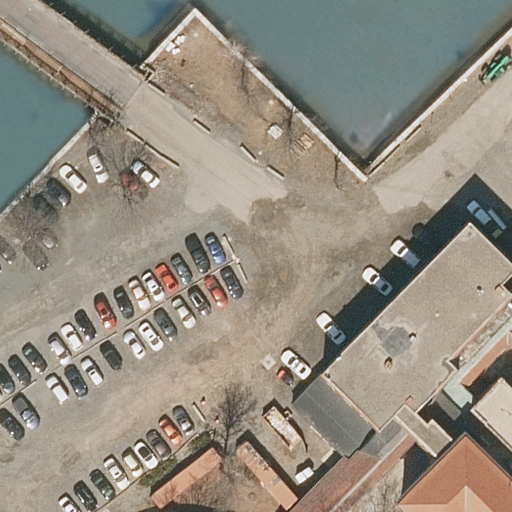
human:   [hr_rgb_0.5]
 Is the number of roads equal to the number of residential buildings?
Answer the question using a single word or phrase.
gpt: yes

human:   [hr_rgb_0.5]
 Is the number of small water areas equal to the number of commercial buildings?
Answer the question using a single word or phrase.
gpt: yes

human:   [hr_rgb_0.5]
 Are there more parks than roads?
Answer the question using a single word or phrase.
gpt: no

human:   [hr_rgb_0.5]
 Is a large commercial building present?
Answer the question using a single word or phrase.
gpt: no

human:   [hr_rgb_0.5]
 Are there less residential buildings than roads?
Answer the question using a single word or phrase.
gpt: no

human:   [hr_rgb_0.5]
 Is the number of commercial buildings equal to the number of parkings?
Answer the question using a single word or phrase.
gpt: no

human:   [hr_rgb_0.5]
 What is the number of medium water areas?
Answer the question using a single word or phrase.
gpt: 0

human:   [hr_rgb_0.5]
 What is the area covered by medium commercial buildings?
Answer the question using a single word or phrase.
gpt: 0m2

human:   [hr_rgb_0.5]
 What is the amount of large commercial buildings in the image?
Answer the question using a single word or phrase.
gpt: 0

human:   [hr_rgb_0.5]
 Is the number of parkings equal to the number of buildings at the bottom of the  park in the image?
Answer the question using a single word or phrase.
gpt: no

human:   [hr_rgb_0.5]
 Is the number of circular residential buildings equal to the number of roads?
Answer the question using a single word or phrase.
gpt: no

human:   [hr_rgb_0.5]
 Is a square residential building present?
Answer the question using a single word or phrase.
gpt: no

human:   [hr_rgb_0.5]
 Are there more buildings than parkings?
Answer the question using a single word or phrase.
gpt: yes

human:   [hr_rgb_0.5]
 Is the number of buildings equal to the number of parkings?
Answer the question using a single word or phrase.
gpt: no

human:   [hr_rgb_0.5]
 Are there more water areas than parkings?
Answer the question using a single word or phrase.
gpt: no

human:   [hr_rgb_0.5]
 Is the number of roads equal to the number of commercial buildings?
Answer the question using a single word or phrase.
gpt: no

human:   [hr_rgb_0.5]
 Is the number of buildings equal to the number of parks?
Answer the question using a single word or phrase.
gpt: no

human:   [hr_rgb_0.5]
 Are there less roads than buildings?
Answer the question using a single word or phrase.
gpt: no

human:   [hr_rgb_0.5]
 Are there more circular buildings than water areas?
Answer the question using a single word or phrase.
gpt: no

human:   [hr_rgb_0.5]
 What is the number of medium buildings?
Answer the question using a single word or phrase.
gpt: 1

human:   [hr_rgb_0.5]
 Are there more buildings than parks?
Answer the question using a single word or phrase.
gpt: yes

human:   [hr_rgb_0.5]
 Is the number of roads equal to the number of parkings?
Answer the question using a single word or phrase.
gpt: no

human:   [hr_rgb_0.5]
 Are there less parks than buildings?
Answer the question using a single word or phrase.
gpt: yes

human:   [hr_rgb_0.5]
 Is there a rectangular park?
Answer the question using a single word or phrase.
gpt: yes

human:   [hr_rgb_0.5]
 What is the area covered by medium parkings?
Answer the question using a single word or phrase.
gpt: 0m2

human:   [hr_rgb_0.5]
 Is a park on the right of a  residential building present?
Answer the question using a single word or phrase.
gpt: yes

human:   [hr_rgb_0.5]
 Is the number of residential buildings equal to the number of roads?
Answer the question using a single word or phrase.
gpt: yes

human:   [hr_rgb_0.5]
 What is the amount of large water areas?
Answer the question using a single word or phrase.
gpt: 1

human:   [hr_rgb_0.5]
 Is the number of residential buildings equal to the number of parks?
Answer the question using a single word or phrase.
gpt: no

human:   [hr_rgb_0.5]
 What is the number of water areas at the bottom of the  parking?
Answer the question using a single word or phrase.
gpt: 0

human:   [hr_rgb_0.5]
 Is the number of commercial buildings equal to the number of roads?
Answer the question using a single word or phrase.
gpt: no

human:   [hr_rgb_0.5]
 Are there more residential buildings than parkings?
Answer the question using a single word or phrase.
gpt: yes

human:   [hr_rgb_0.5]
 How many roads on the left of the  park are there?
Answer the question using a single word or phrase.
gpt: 4

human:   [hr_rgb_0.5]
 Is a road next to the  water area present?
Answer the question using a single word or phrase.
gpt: yes

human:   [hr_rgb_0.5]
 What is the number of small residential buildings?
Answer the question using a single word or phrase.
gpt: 2

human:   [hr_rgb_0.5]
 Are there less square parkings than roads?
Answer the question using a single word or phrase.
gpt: yes